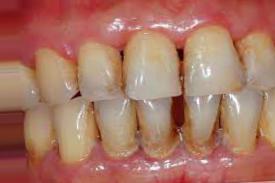
Condition: Tooth Discoloration